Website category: camera
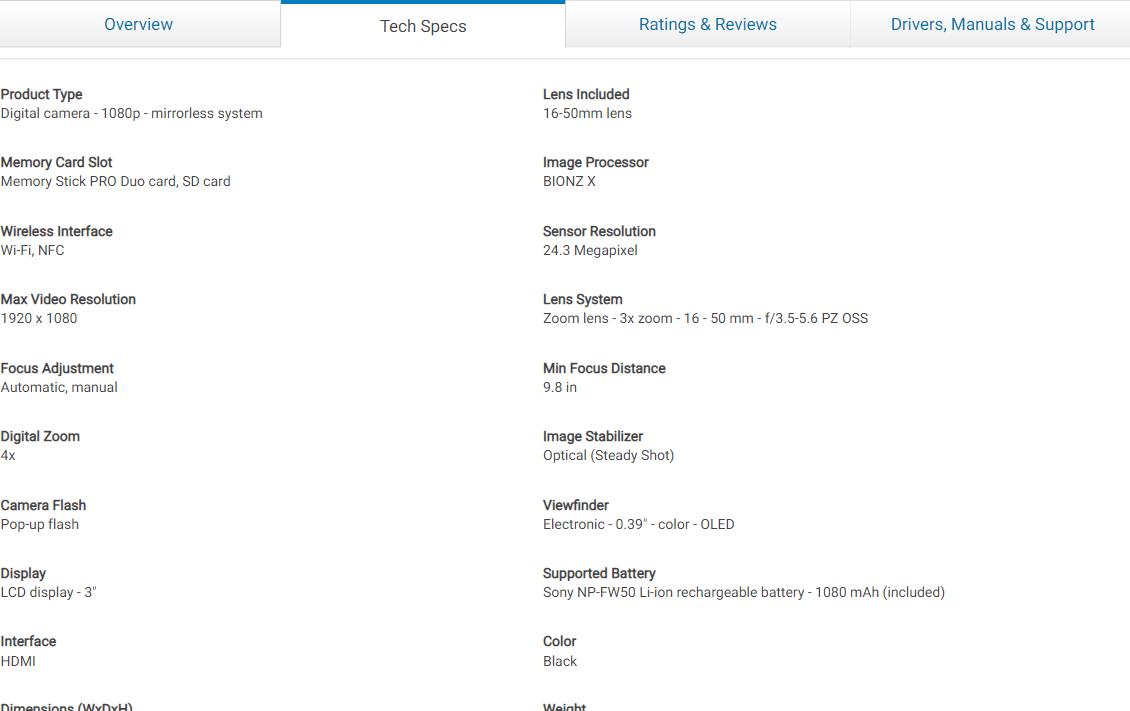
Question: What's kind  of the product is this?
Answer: Digital camera - 1080p - mirrorless system

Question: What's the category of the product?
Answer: Digital camera - 1080p - mirrorless system

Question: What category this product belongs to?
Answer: Digital camera - 1080p - mirrorless system

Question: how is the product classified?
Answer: Digital camera - 1080p - mirrorless system

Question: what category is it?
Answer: Digital camera - 1080p - mirrorless system

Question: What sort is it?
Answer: Digital camera - 1080p - mirrorless system

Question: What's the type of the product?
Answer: Digital camera - 1080p - mirrorless system

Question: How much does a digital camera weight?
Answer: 10.05 oz

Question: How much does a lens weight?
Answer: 10.05 oz

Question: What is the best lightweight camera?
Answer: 10.05 oz

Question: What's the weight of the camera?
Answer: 10.05 oz

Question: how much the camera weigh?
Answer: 10.05 oz

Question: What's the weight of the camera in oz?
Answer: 10.05 oz

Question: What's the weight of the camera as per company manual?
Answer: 10.05 oz

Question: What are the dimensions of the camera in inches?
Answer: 4.7 in x 1.8 in x 2.6 in

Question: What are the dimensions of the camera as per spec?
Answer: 4.7 in x 1.8 in x 2.6 in

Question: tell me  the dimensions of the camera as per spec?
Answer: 4.7 in x 1.8 in x 2.6 in

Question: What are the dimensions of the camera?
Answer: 4.7 in x 1.8 in x 2.6 in

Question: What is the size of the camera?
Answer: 4.7 in x 1.8 in x 2.6 in

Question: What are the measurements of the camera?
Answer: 4.7 in x 1.8 in x 2.6 in

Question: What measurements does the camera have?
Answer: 4.7 in x 1.8 in x 2.6 in

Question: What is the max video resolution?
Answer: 1920 x 1080

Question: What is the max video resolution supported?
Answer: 1920 x 1080

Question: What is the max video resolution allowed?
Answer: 1920 x 1080